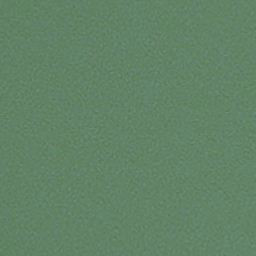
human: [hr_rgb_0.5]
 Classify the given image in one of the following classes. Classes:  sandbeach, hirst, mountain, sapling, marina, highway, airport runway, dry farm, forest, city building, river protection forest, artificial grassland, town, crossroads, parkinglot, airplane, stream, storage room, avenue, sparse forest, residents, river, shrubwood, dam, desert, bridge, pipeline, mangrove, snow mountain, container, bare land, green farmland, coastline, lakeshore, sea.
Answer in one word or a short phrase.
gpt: sea